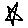
Label: star